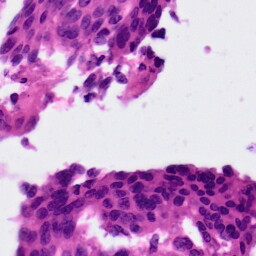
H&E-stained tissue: Ovarian